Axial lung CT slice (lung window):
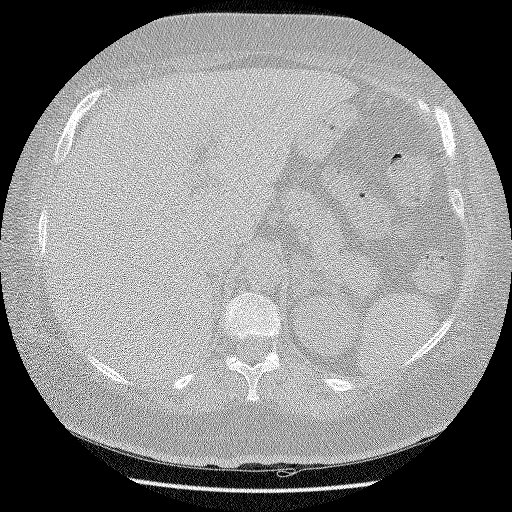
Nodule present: no